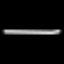
Label: line